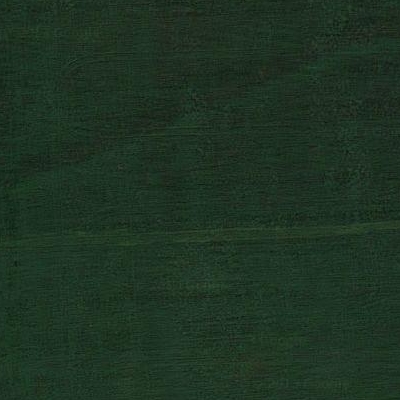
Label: aGrass